Question: I have Sharepoint list values that are Currency, such as:
'''
list.Fields.Add("Airfare", SPFieldType.Currency, false);
'''
But how do I save these values into the list as the Currency type?
I tried this:
'''
spli["Airfare"] = (SPFieldType.Currency) boxAirfare.Text;
'''
..and this:
'''
spli["Airfare"] = boxAirfare.Text as SPFieldType.Currency;
'''
...but they won't compile, telling me, ""
I then tried to Convert the val, but found, much to my disjune (it's too late in the year for dismay), that there is no Currency type there. And even what seems to be the next best (or even better, if not for this) choice, namely Decimal, hints at a dismal destiny for such an attempt:

Is this true -- that converting to Decimal always fails? Note: "Convert.ToDouble" exudes the same dire warning.
Am I doomed to store the vals as String, and do the hocus pocus as necessary to treat them as money vals?
Note: A related question about which data type to use in Sharepoint for money is <URL>
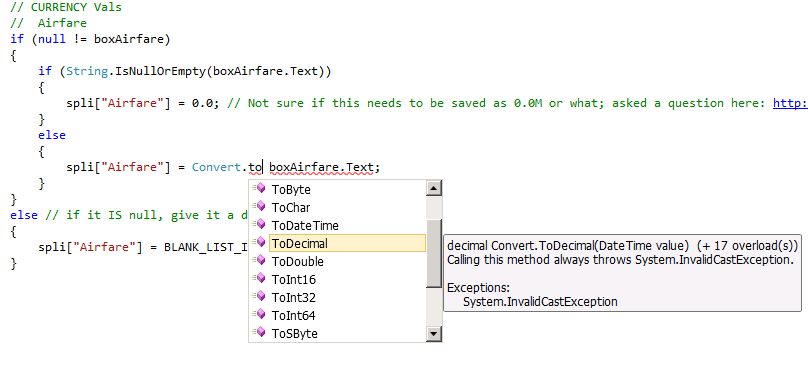
Answer: Convert.ToDouble() should work fine (or double.Parse()).
The warning you see is related to trying to convert a DateTime to a decimal/double. If you look at the overloaded version that converts a string, I suspect you'll see no such warning.
Try:
'''
//assumes input has been validated
spli["Airfare"] = double.Parse(boxAirfare.Text);
'''